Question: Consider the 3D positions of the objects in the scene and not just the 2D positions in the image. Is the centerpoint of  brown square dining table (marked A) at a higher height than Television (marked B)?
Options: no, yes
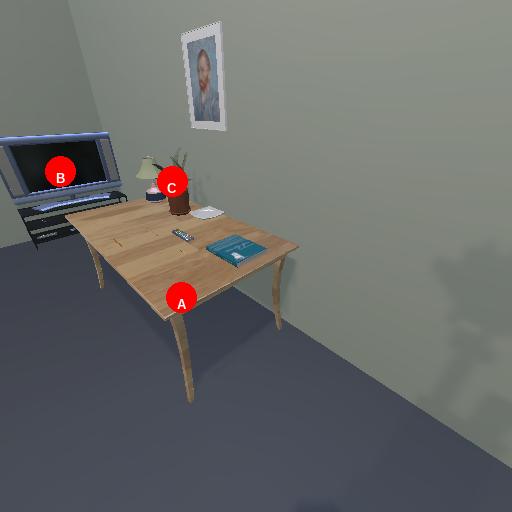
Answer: no